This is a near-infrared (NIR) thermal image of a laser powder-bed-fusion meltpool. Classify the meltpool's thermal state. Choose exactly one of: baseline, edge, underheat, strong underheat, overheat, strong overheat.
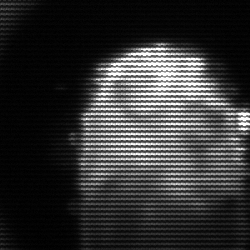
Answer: baseline